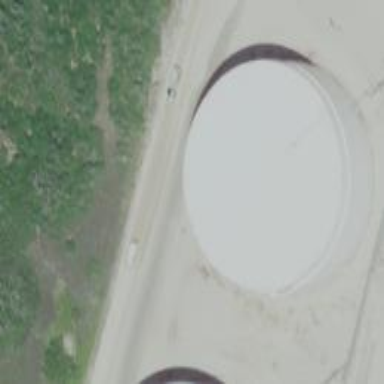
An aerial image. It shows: Storage tank building.